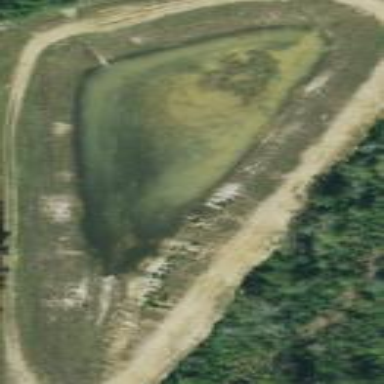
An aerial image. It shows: Retention basin containing natural water.